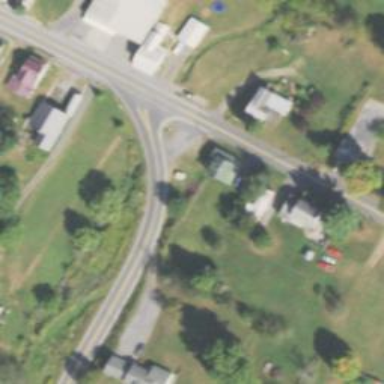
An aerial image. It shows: Road with stop sign.